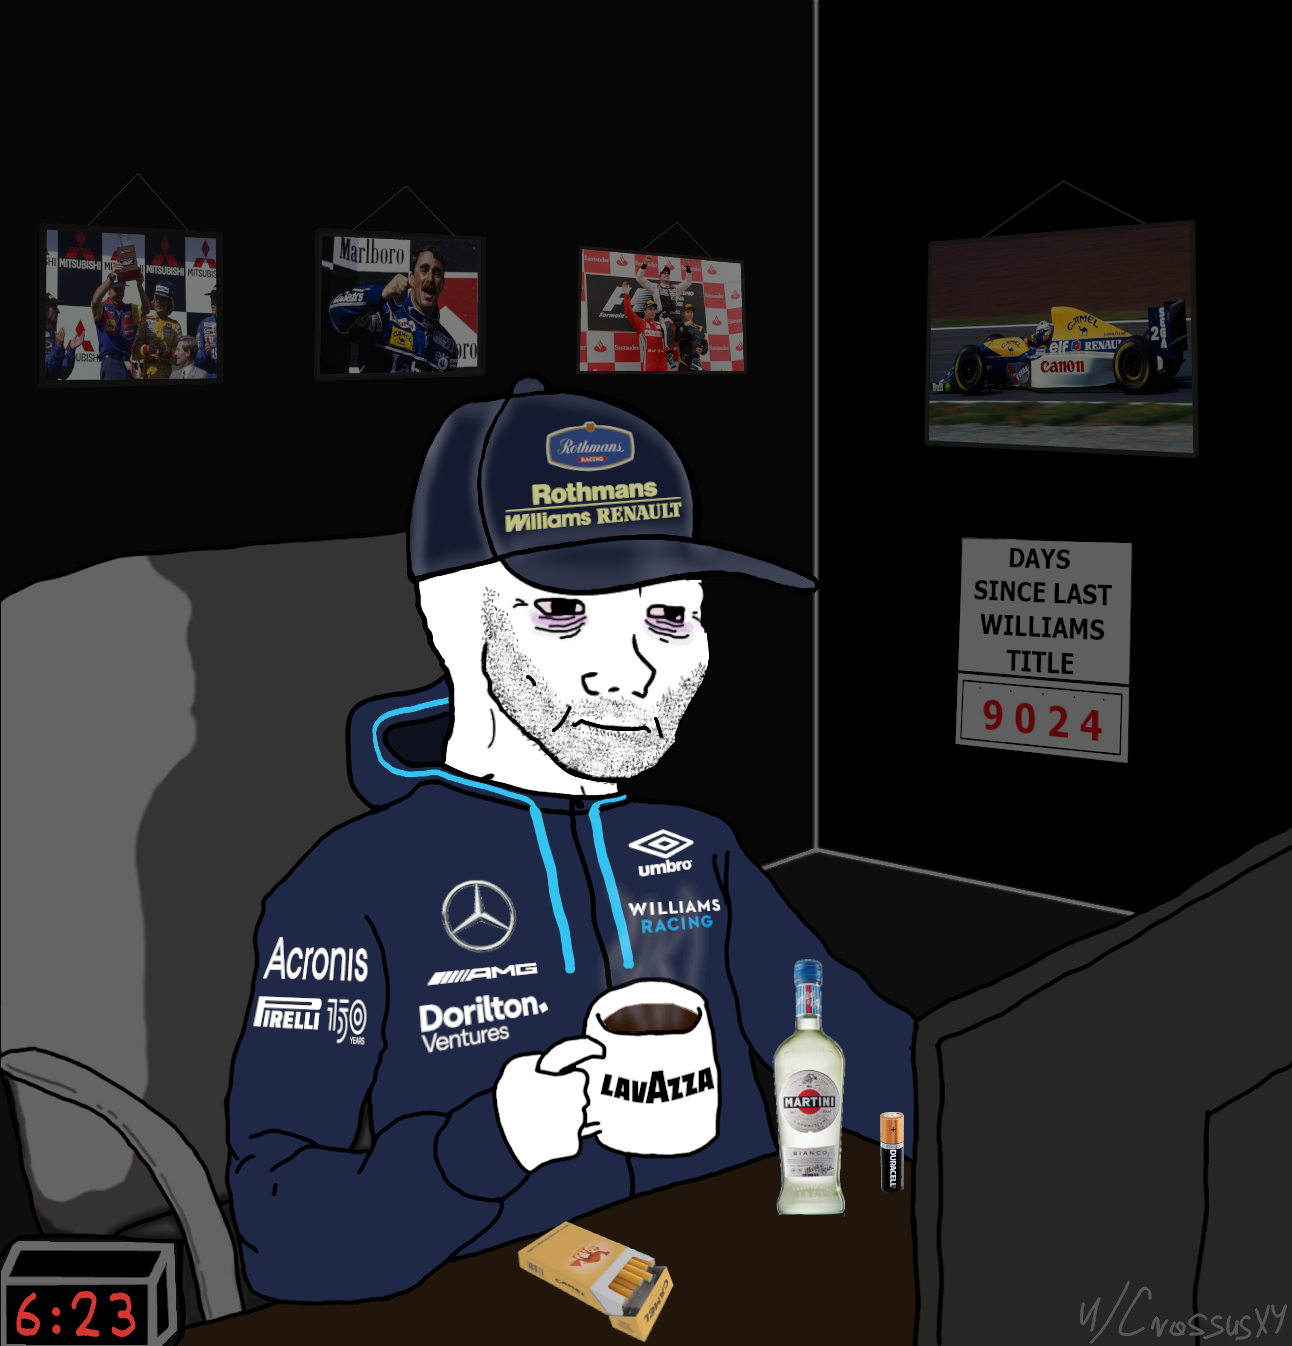
Label: 5_Wojak_with_Background